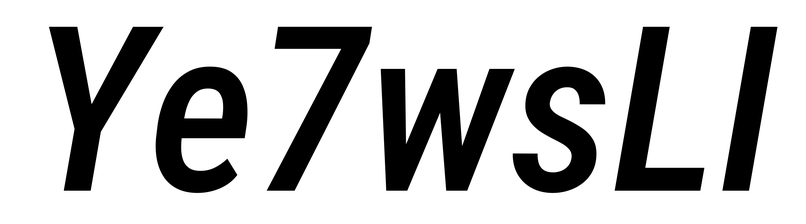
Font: Roboto-Italic_Condensed_Medium_Italic